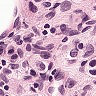
Metastatic tissue present: yes